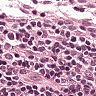
Metastatic tissue present: no